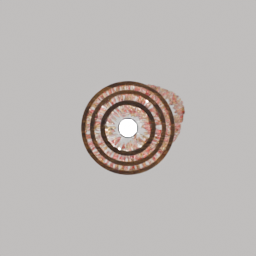
Label: lighting